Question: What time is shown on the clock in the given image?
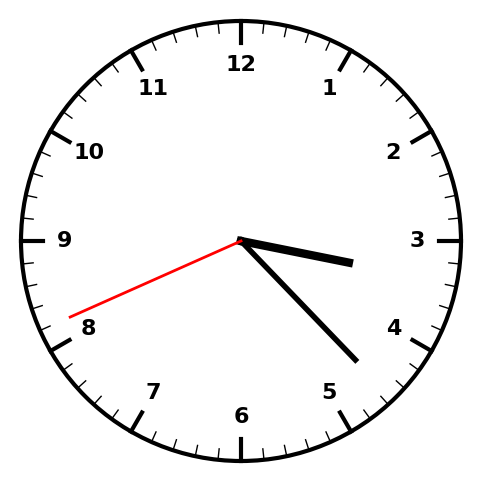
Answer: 03:22:41